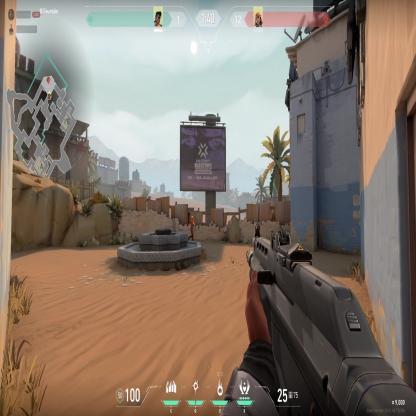
Label: enemy